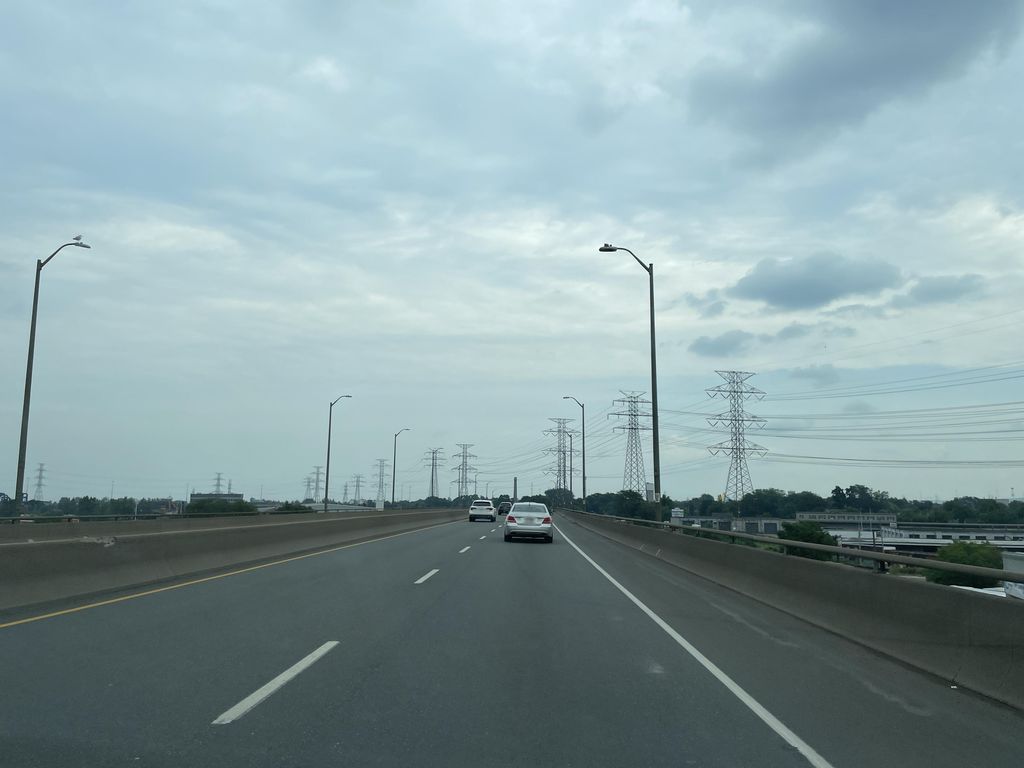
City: hamilton